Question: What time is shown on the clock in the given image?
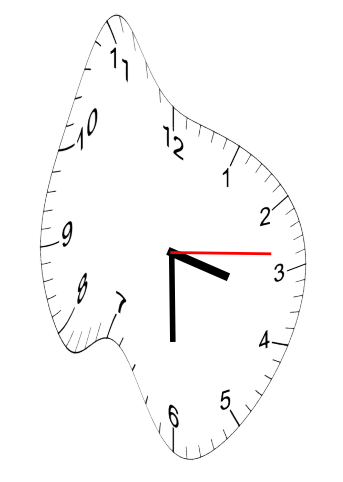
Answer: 03:30:14